Question: I work in program FreeMind which allows to create trees and import them as HTML files and I need to get every "path" of this tree and put them into list for example to work with each "path" separately after.

For example from this code:
'''
<body>
<p>Example</p>
<ul>
<li>
The First List
<ul>
<li>1</li>
<li>2</li>
<li>3</li>
</ul>
</li>
<li>
The Second List
<ul>
<li>4.1</li>
<li>4.2</li>
</ul>
</li>
</ul>
</body>
'''
I need to get next separate branches of code:
'''
<body>
<p>Example</p>
<ul>
<li>
The First List
<ul>
<li>1</li>
</ul>
</li>
</ul>
</body>
<body>
<p>Example</p>
<ul>
<li>
The First List
<ul>
<li>2</li>
</ul>
</li>
</ul>
</body>
<body>
<p>Example</p>
<ul>
<li>
The First List
<ul>
<li>3</li>
</ul>
</li>
</ul>
</body>
<body>
<p>Example</p>
<ul>
<li>
The Second List
<ul>
<li>4.1</li>
</ul>
</li>
</ul>
</body>
<body>
<p>Example</p>
<ul>
<li>
The Second List
<ul>
<li>4.2</li>
</ul>
</li>
</ul>
</body>
'''
I am trying that code and getting error "maximum recursion depth exceeded while calling a Python object":
'''
from bs4 import BeautifulSoup
parsed = BeautifulSoup(open("example.html"))
body = parsed.body
def all_nodes(obj):
for node in obj:
print node
all_nodes(node)
print all_nodes(body)
'''
I think that I should explain what I want to do with all this stuff later. I am writing test cases in FreeMind and I am trying to write tool which could create csv table for example with all test cases. But for now I am just trying to get all test cases as texts.
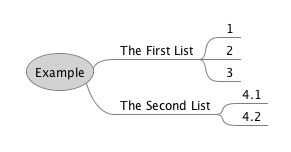
Answer: Here's one way to do it. It's not that easy and pythonic though. Personally I don't like the solution, but it should be a good start for you. I bet there is a more beautiful and short way to do the same.
The idea is to iterate over all elements that don't have children. For every such element iterate recursively over it's parents until we hit 'body':
'''
from bs4 import BeautifulSoup, Tag
data = """
your xml goes here
"""
soup = BeautifulSoup(data)
for element in soup.body.find_all():
children = element.find_all()
if not children:
tag = Tag(name=element.name)
tag.string = element.string
for parent in element.parentGenerator():
parent = Tag(name=parent.name)
parent.append(tag)
tag = parent
if tag.name == 'body':
break
print tag
'''
It produces:
'''
<body><p>Example</p></body>
<body><ul><li><ul><li>1</li></ul></li></ul></body>
<body><ul><li><ul><li>2</li></ul></li></ul></body>
<body><ul><li><ul><li>3</li></ul></li></ul></body>
<body><ul><li><ul><li>4.1</li></ul></li></ul></body>
<body><ul><li><ul><li>4.2</li></ul></li></ul></body>
'''
UPD (writing parent's text too):
'''
soup = BeautifulSoup(data)
for element in soup.body.find_all():
children = element.find_all()
if not children:
tag = Tag(name=element.name)
tag.string = element.string
for parent in element.parentGenerator():
parent_tag = Tag(name=parent.name)
if parent.string:
parent_tag.string = parent.string
parent_tag.append(tag)
tag = parent_tag
if tag.name == 'body':
break
print tag
'''
Hope that helps.